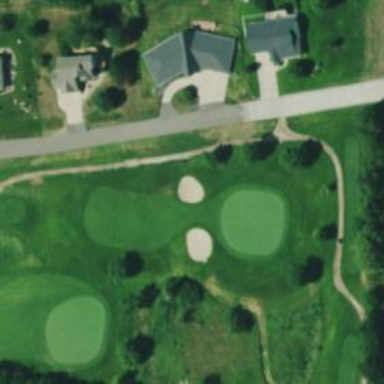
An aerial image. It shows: Path for both roads and golfers.